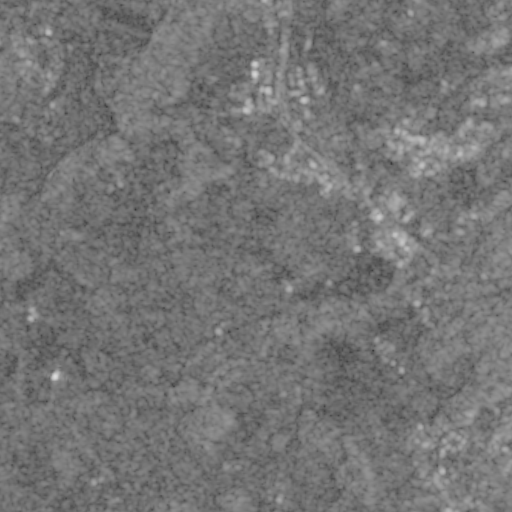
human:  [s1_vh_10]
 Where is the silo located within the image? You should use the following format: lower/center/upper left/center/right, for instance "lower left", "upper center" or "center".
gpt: The silo is located in the center left of the image.
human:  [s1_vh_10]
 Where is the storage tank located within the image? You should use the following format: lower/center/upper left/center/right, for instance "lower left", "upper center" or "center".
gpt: The storage tank is located in the upper center of the image.
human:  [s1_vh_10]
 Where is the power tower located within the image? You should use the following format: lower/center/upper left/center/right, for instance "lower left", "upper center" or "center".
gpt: There is no power tower in the image.

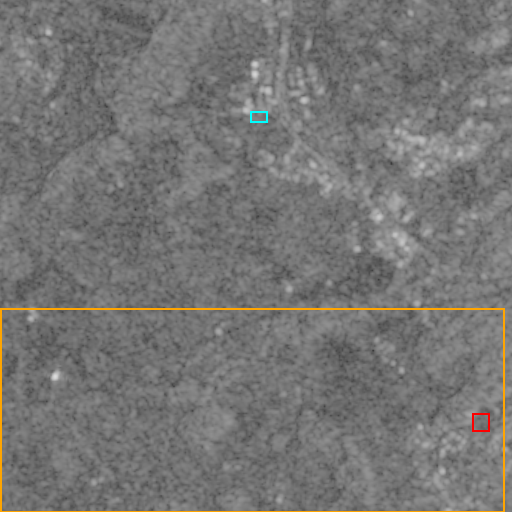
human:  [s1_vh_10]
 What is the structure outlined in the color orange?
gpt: The structure outlined in orange is a crop field.
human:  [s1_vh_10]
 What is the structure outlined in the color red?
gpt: The structure outlined in red is a park.
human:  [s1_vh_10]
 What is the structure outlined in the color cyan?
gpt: The structure outlined in cyan is a parking lot.
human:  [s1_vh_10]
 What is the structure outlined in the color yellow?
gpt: There is no yellow outline.